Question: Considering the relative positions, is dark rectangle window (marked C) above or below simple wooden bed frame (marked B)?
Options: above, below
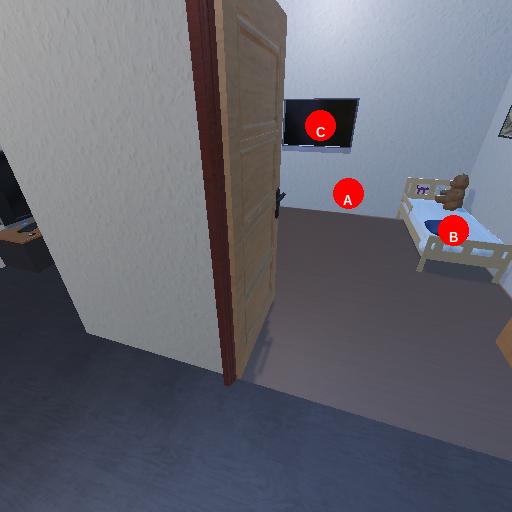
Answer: above